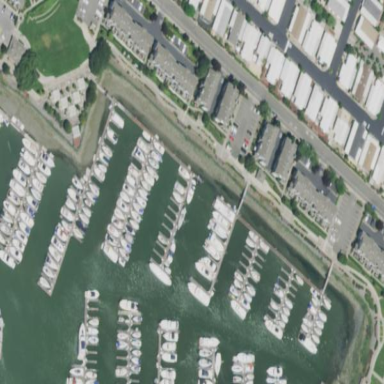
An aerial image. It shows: Marina on leisure land.